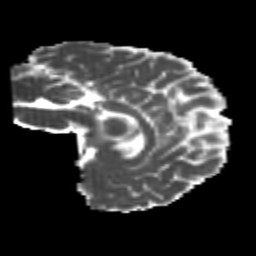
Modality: MD
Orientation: sagittal
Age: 23
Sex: female
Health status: healthy
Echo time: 0.074 s